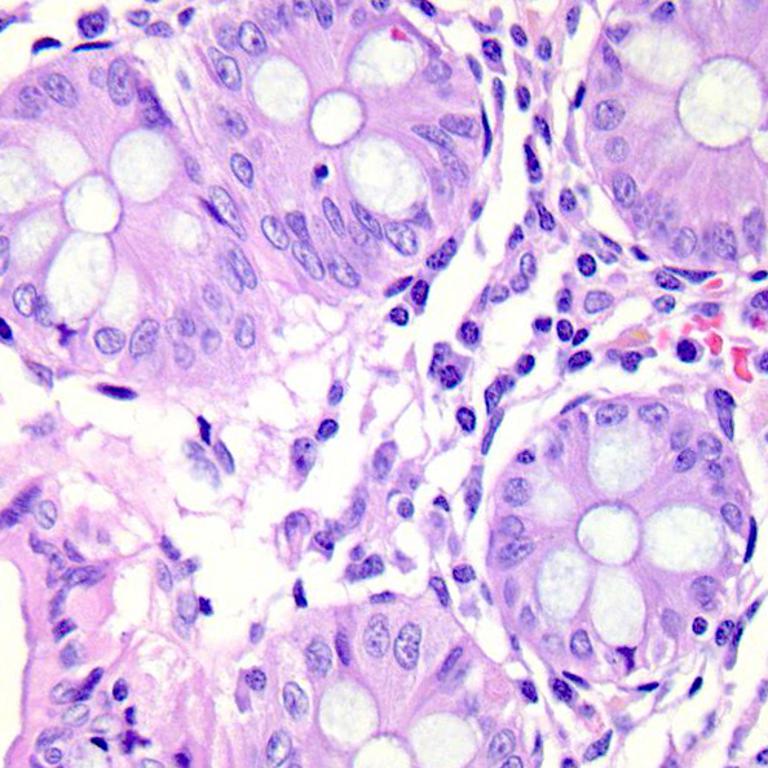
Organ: colon
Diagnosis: benign